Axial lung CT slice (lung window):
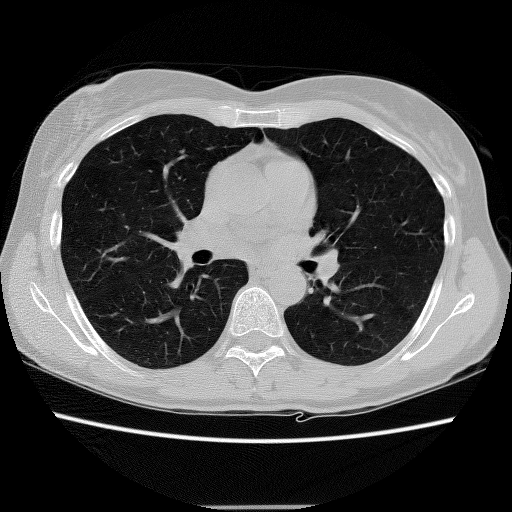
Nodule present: no